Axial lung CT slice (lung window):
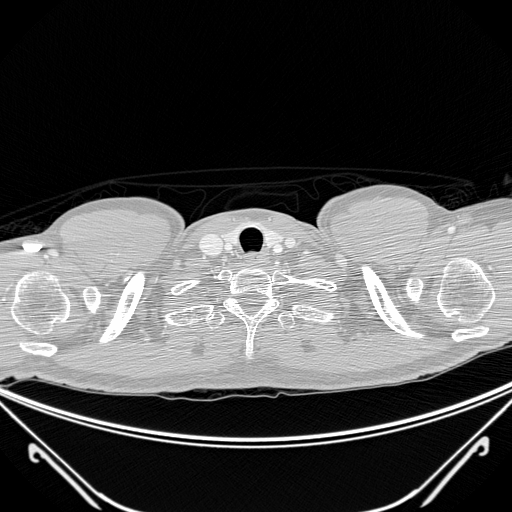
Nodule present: no